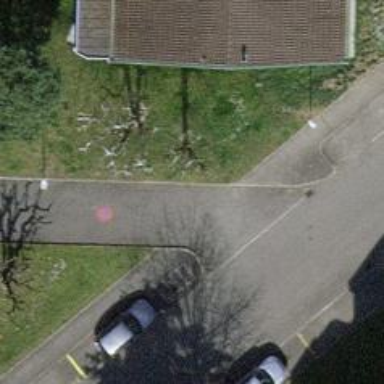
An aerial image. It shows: Raised kerb.